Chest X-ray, PA view. Patient: 44 years old, sex F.
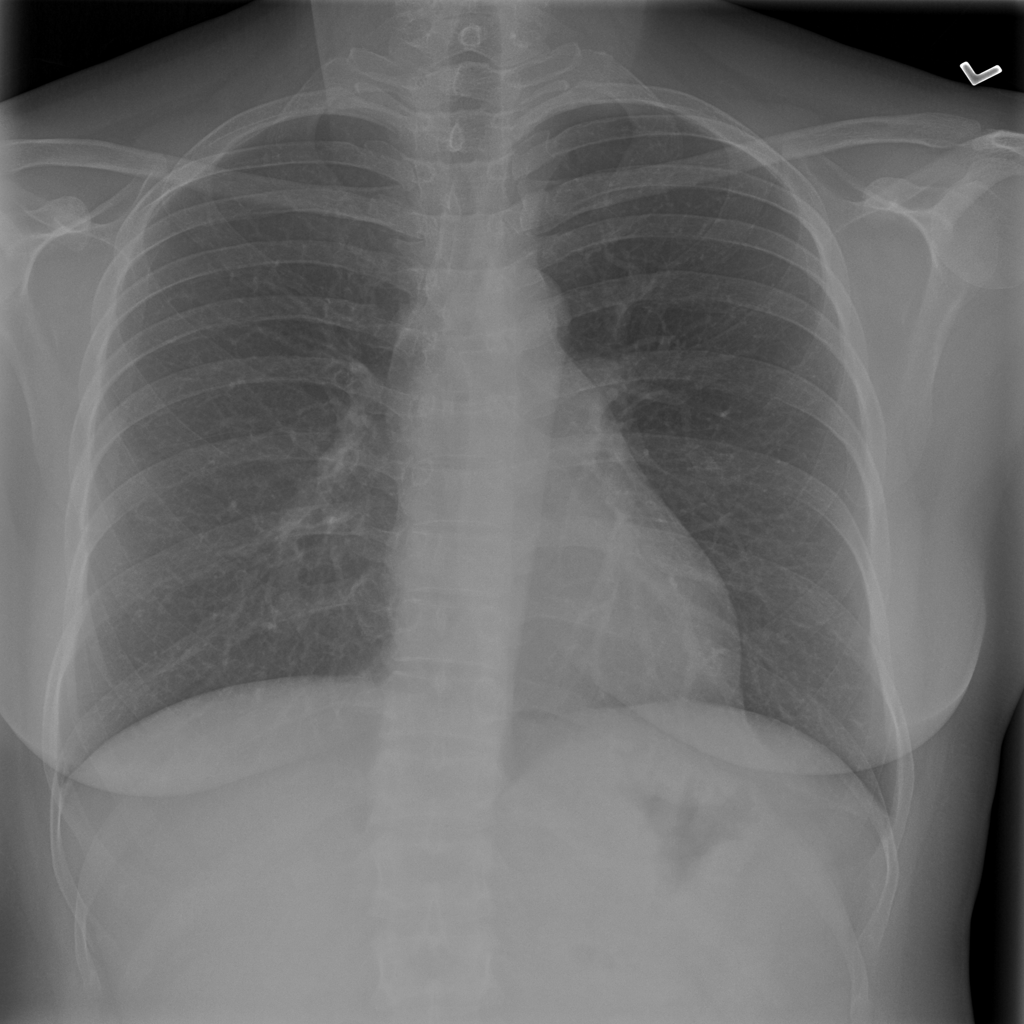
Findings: No Finding